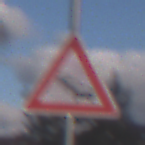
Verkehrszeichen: Stau
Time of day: MorningAfternoon
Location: Outdoor (Nature)
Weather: PartlyCloudy
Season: NotSpecified
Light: Natural